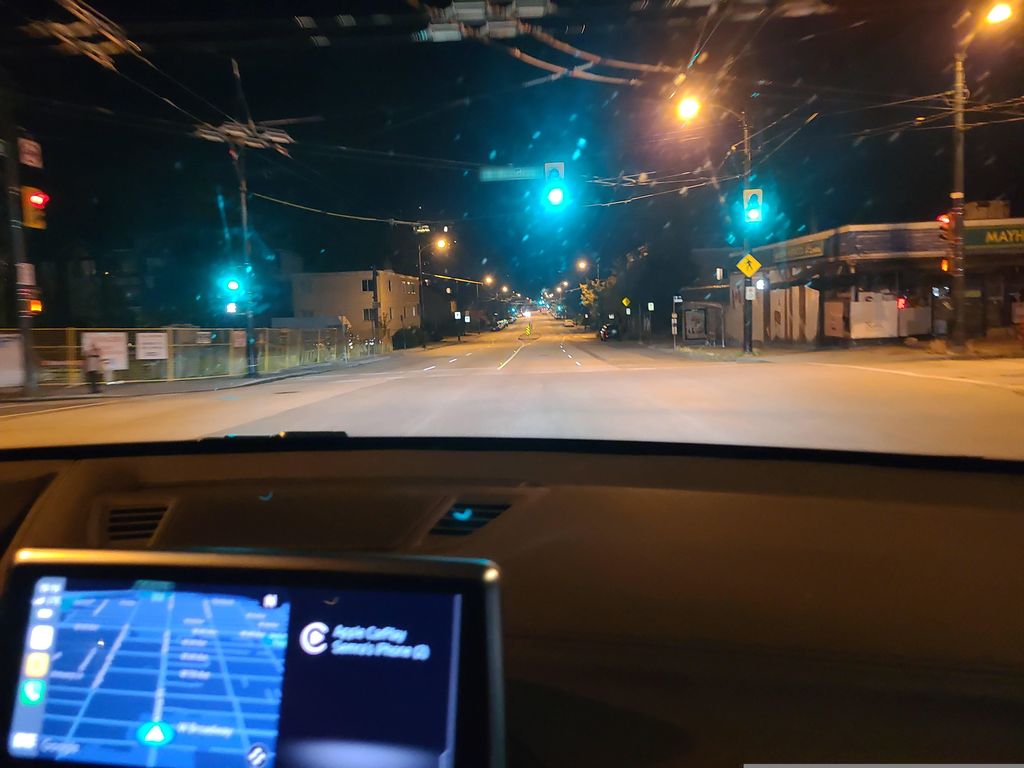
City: vancouver